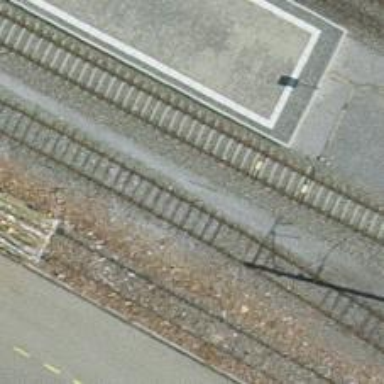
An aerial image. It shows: Rail spur with electrified contact line.